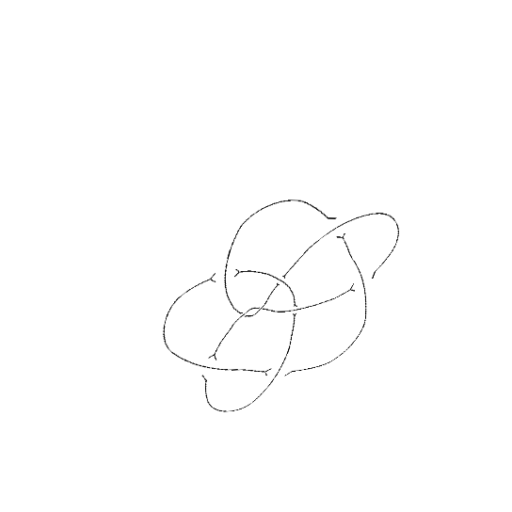
Crossing number: 9